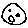
Label: moon